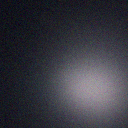
Screen state: off